Question:
I'm trying to use Unix Timestamps within a Discord Message, can't find any information about it.
Thank you!
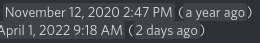
Answer: See <URL> in the docs.
Example:
'''
from nextcord.utils import format_dt
from datetime import datetime
dt = datetime.now()
# Short Time (9:18 AM)
short_time = format_dt(dt, "t")
# Long Time (9:18:58 AM)
long_time = format_dt(dt, "T")
# Short Date (04/03/2022)
short_date = format_dt(dt, "d")
# Long Date (April 3, 2022)
long_date = format_dt(dt, "D")
# Default (April 3, 2022 9:18 AM)
default_date_time = format_dt(dt, "f")
# Long Date Time (Sunday, April 3, 2022 9:18 AM)
long_date_time = format_dt(dt, "F")
# Relative Time (in 5 minutes / 1 day ago)
relative = format_dt(dt, "R")
...
# To send this in a command:
await ctx.send(f"{default_date_time} ({relative})")
'''